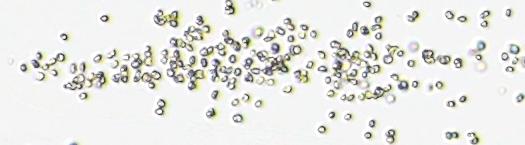
Label: Phaeocystis